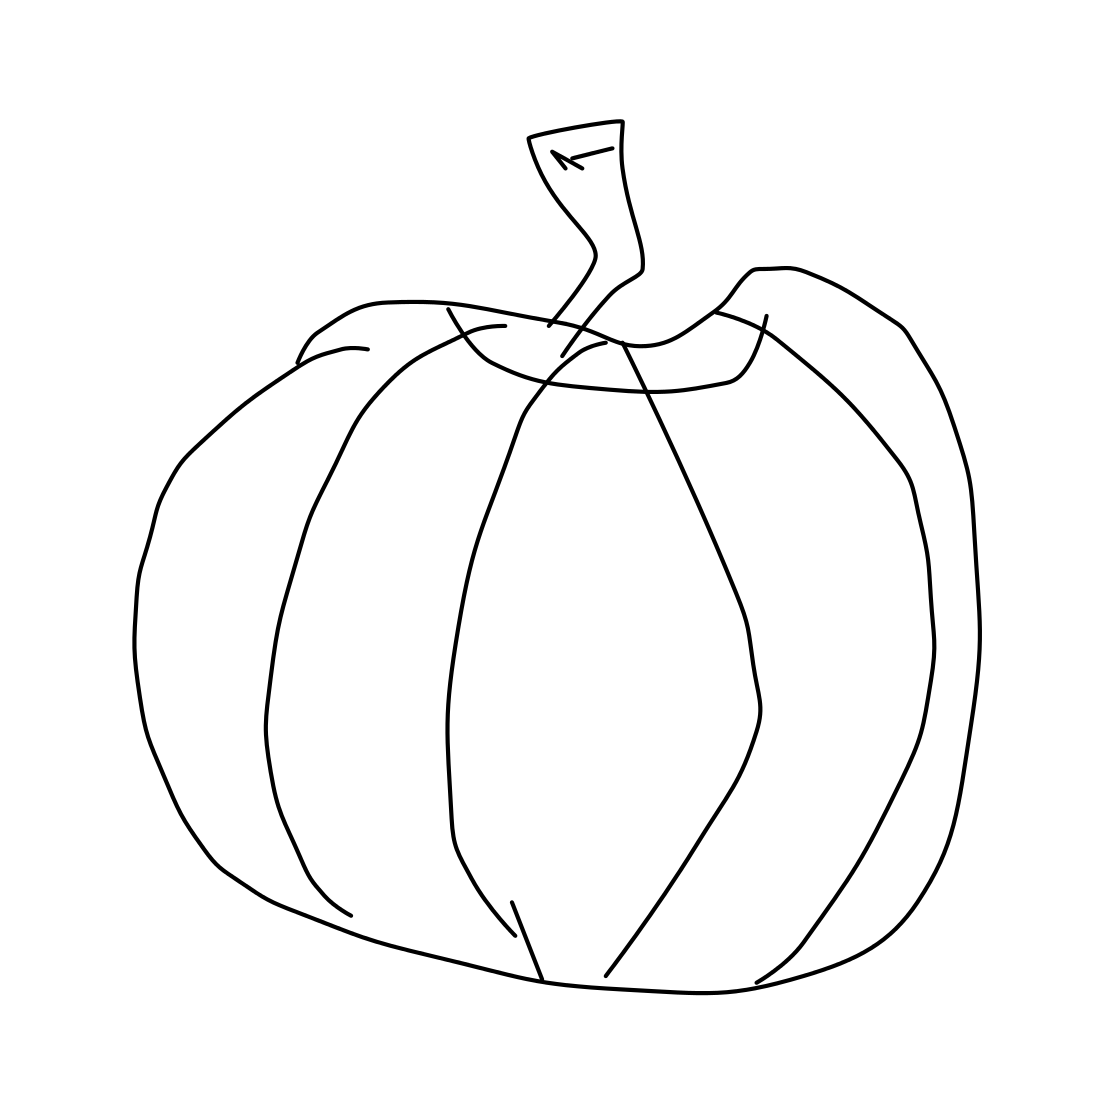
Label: pumpkin